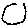
Label: circle